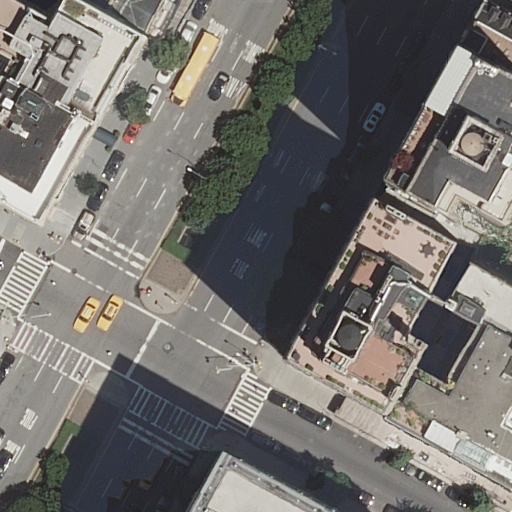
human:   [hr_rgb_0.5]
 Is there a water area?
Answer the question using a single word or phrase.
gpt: no

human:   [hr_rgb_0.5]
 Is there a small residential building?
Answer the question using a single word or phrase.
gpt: no

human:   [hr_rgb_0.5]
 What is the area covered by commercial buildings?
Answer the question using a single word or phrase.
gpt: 0m2

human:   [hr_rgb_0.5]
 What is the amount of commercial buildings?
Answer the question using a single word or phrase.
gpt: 0

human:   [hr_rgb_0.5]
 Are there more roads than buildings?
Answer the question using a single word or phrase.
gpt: no

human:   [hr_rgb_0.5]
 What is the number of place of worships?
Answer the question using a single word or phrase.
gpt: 1

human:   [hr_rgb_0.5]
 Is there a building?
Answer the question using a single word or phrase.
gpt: yes

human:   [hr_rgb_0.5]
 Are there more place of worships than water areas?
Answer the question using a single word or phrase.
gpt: yes

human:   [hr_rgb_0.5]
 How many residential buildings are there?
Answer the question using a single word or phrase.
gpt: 6

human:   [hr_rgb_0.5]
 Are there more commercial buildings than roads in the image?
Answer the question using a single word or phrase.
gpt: no

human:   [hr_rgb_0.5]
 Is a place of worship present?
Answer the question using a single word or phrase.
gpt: yes

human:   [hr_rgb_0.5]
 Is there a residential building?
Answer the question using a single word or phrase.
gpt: yes

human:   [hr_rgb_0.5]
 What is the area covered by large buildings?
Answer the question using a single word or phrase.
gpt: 1664m2

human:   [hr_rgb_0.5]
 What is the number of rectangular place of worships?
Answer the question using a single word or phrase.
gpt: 0

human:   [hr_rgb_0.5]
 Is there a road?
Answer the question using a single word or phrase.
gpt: yes

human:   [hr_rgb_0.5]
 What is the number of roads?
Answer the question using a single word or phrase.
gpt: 3

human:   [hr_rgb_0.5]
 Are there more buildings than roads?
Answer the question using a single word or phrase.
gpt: yes

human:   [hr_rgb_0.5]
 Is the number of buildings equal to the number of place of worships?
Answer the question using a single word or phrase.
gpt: no

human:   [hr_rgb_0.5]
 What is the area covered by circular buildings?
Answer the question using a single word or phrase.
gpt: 0m2

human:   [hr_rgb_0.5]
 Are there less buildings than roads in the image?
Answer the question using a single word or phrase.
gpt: no

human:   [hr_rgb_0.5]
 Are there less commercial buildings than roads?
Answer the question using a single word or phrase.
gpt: yes

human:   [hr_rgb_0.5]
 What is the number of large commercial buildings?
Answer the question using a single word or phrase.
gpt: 0

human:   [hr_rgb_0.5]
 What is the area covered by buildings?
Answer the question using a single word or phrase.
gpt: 2797m2

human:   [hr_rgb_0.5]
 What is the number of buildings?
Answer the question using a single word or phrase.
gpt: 7

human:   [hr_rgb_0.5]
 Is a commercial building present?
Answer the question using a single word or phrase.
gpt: no

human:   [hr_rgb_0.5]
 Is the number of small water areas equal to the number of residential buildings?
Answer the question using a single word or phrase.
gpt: no

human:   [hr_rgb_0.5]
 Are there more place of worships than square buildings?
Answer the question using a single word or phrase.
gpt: yes

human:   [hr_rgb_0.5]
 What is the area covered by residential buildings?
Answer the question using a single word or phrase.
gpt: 2430m2

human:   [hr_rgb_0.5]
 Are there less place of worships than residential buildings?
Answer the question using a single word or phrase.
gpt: yes

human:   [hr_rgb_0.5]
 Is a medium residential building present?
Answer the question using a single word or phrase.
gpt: yes

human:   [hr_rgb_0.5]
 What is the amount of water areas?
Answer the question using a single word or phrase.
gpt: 0

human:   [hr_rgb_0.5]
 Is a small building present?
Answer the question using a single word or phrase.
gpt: no

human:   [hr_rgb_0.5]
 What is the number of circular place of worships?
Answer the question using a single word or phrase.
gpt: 0

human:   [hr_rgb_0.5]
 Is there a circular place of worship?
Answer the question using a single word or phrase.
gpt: no

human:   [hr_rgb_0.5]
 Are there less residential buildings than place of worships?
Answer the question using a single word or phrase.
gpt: no

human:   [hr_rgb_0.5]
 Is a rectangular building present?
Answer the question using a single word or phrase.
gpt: yes

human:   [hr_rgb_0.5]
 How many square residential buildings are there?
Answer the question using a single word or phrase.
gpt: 0

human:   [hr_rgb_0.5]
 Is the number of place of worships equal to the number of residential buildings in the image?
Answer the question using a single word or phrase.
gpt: no

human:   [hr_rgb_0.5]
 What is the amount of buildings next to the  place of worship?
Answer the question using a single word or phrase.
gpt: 7

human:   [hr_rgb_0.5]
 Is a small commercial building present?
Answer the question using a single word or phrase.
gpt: no

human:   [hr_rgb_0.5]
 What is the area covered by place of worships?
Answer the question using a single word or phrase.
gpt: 367m2

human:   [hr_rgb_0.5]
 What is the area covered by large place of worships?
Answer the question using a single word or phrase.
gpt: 0m2

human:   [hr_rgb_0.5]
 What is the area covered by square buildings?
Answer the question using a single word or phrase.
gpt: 0m2

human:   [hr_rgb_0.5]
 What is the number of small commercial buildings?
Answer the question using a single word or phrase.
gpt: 0

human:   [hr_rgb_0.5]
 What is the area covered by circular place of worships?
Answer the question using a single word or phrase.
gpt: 0m2

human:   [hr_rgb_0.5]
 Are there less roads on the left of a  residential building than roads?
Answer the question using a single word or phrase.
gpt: no

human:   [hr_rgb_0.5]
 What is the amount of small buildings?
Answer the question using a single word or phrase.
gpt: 0

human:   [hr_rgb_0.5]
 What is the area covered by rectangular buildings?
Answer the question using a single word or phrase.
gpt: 270m2

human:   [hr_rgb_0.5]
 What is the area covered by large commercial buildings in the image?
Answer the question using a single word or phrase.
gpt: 0m2

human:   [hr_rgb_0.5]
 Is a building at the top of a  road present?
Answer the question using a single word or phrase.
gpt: yes

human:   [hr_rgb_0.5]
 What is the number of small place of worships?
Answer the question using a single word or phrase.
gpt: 0

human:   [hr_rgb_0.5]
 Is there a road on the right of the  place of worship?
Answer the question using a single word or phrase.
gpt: yes

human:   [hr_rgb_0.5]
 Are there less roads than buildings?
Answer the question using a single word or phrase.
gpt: yes

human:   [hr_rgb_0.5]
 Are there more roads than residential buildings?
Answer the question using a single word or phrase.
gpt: no

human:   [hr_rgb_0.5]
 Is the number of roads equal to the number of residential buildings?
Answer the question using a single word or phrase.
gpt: no

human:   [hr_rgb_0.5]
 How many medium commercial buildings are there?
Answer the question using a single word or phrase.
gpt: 0

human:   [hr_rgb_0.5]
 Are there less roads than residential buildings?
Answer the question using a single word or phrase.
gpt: yes

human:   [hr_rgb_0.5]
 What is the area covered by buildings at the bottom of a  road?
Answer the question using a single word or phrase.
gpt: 444m2

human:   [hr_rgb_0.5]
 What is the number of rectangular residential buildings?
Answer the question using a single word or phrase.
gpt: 2

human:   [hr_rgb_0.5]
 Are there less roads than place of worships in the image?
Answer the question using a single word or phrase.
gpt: no

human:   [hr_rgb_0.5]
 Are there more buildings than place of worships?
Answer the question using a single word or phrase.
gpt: yes

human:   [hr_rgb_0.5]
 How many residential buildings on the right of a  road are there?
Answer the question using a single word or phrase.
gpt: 5

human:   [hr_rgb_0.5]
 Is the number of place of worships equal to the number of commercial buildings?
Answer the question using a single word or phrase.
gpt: no

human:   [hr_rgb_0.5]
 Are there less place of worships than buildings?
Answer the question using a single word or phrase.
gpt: yes